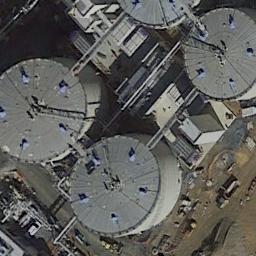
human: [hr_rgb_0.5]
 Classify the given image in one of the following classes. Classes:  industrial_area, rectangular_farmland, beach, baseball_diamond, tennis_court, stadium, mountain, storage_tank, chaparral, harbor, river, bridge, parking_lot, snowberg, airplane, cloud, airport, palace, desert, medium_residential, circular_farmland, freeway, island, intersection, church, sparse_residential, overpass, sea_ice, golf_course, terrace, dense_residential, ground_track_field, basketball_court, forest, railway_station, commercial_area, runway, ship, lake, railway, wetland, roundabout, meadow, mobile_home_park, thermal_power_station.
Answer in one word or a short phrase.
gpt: storage_tank